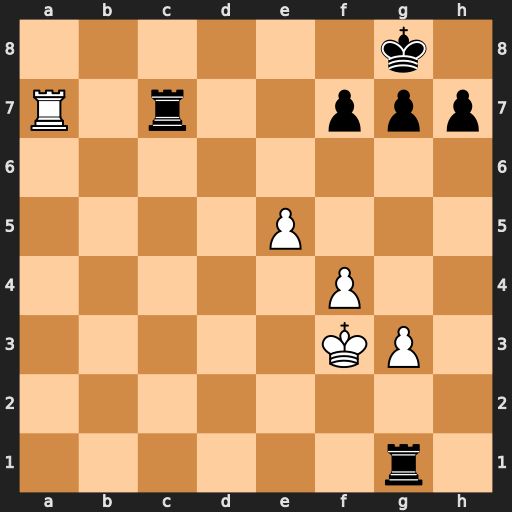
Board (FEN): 6k1/R1r2ppp/8/4P3/5P2/5KP1/8/6r1
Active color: w
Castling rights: -
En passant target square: -
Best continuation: Ra8+ Rc8 Rxc8#